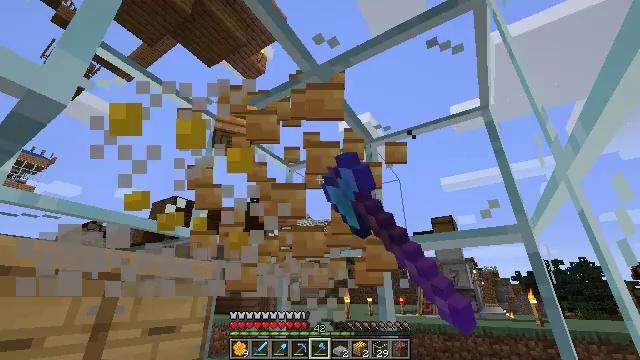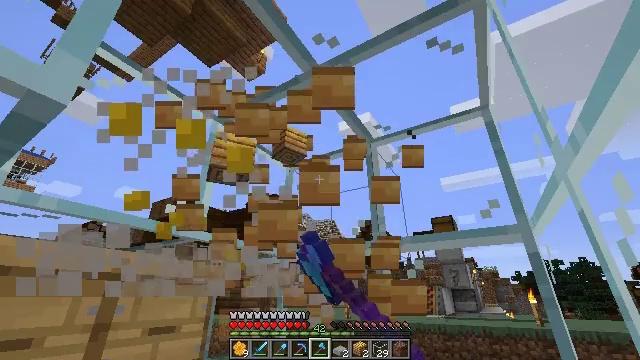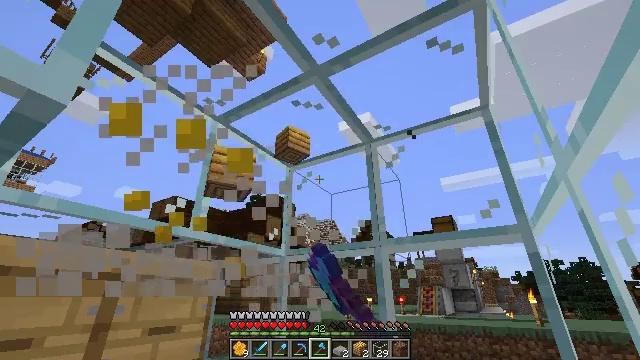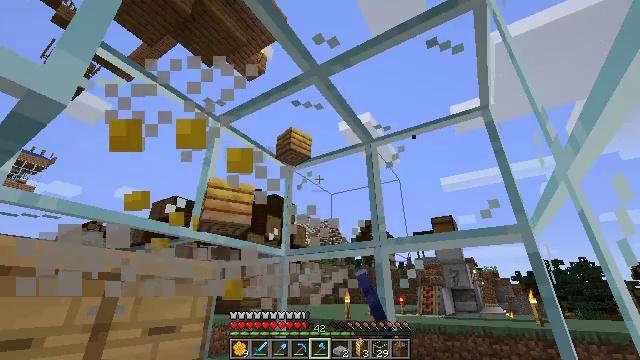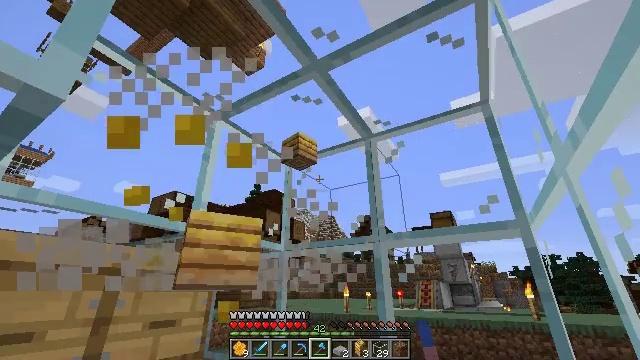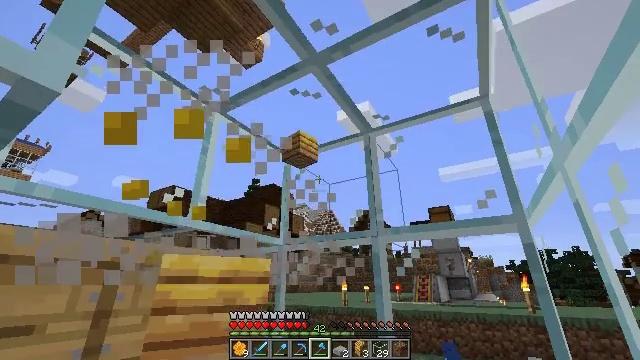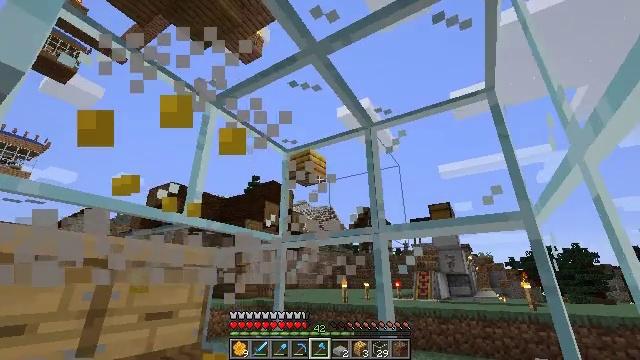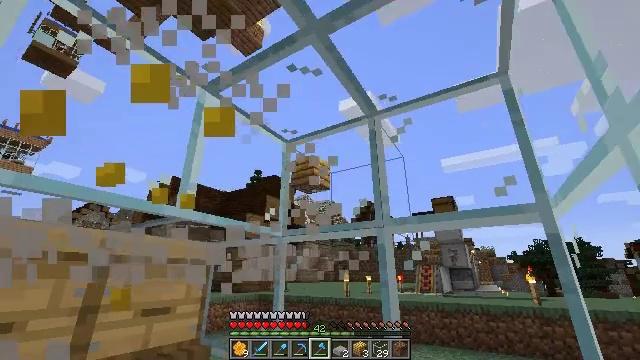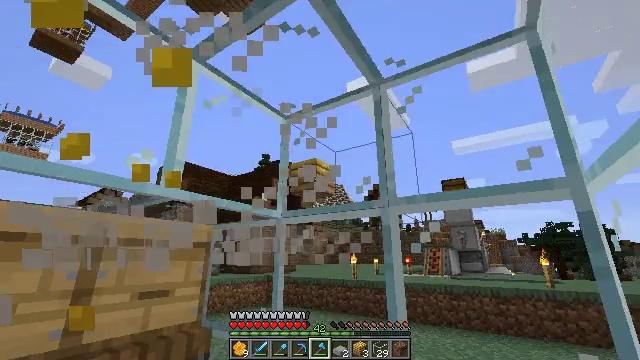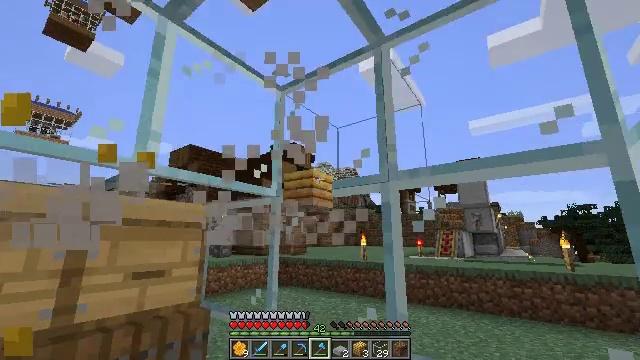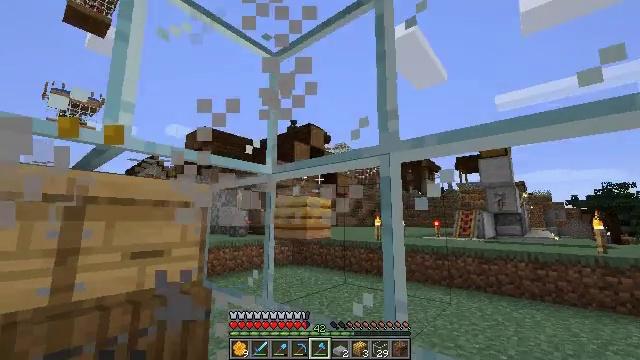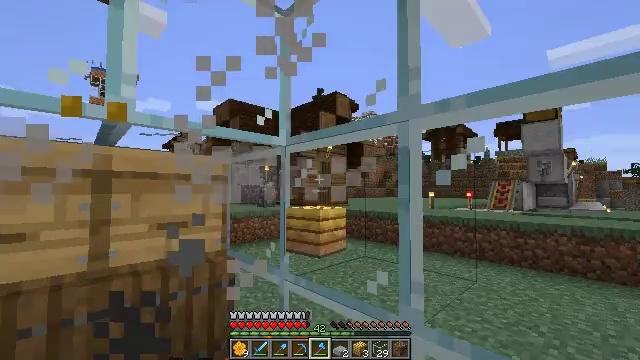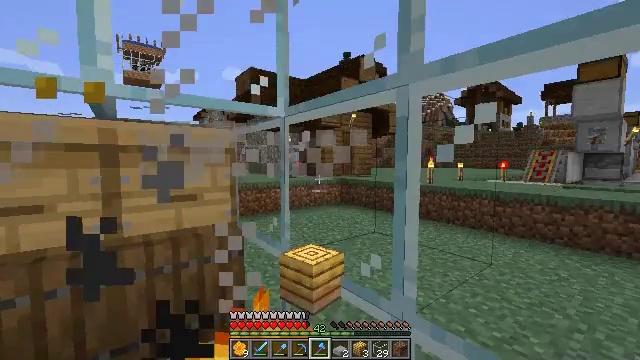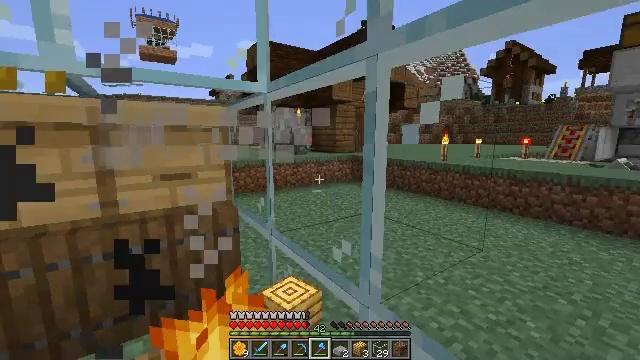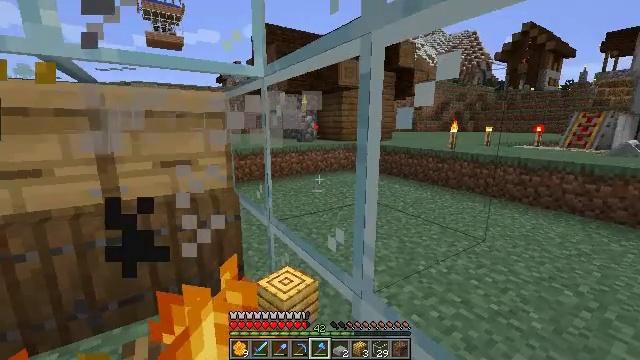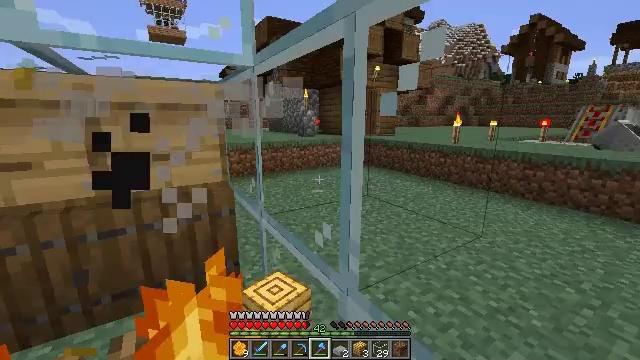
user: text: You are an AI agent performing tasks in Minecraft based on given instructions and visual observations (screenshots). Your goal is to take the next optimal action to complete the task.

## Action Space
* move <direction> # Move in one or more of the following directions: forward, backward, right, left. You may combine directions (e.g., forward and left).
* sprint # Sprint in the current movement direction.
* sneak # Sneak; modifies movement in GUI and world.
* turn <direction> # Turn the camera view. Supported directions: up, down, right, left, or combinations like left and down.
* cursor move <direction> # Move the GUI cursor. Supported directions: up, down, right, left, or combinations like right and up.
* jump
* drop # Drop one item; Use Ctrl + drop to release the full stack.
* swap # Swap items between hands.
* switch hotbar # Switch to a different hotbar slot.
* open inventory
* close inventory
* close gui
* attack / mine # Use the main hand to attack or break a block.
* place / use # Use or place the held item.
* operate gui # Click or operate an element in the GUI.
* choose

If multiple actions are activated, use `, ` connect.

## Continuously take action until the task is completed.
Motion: motion action
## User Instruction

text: Destroy the glass.
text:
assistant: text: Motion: attack / mine
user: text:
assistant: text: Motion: attack / mine
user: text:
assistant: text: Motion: no_op
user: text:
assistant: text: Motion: turn down
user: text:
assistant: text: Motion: turn down
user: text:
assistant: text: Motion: move forward
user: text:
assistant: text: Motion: move forward, turn down
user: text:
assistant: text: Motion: move forward and move right, turn left and down
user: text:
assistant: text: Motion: move forward and move right, turn left and down
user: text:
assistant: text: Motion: move forward and move right, turn left and down
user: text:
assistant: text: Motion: move forward and move right, turn left and down
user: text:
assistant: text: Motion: move right, turn left and down
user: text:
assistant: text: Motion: move right, turn left and down
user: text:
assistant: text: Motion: turn left and down
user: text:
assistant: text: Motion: turn down
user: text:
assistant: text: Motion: no_op
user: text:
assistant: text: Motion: turn left
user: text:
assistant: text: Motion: turn left and down
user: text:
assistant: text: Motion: turn left and down
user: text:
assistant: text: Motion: turn left and down
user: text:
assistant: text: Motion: turn left and down
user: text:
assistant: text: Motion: turn left and down
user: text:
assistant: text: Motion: turn left and down
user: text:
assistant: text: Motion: turn left and down
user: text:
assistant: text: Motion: turn left
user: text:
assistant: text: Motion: turn left
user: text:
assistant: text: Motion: no_op
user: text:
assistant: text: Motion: turn right
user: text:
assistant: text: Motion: no_op
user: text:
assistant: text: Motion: no_op